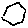
Label: hexagon